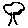
Label: tree